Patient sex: F
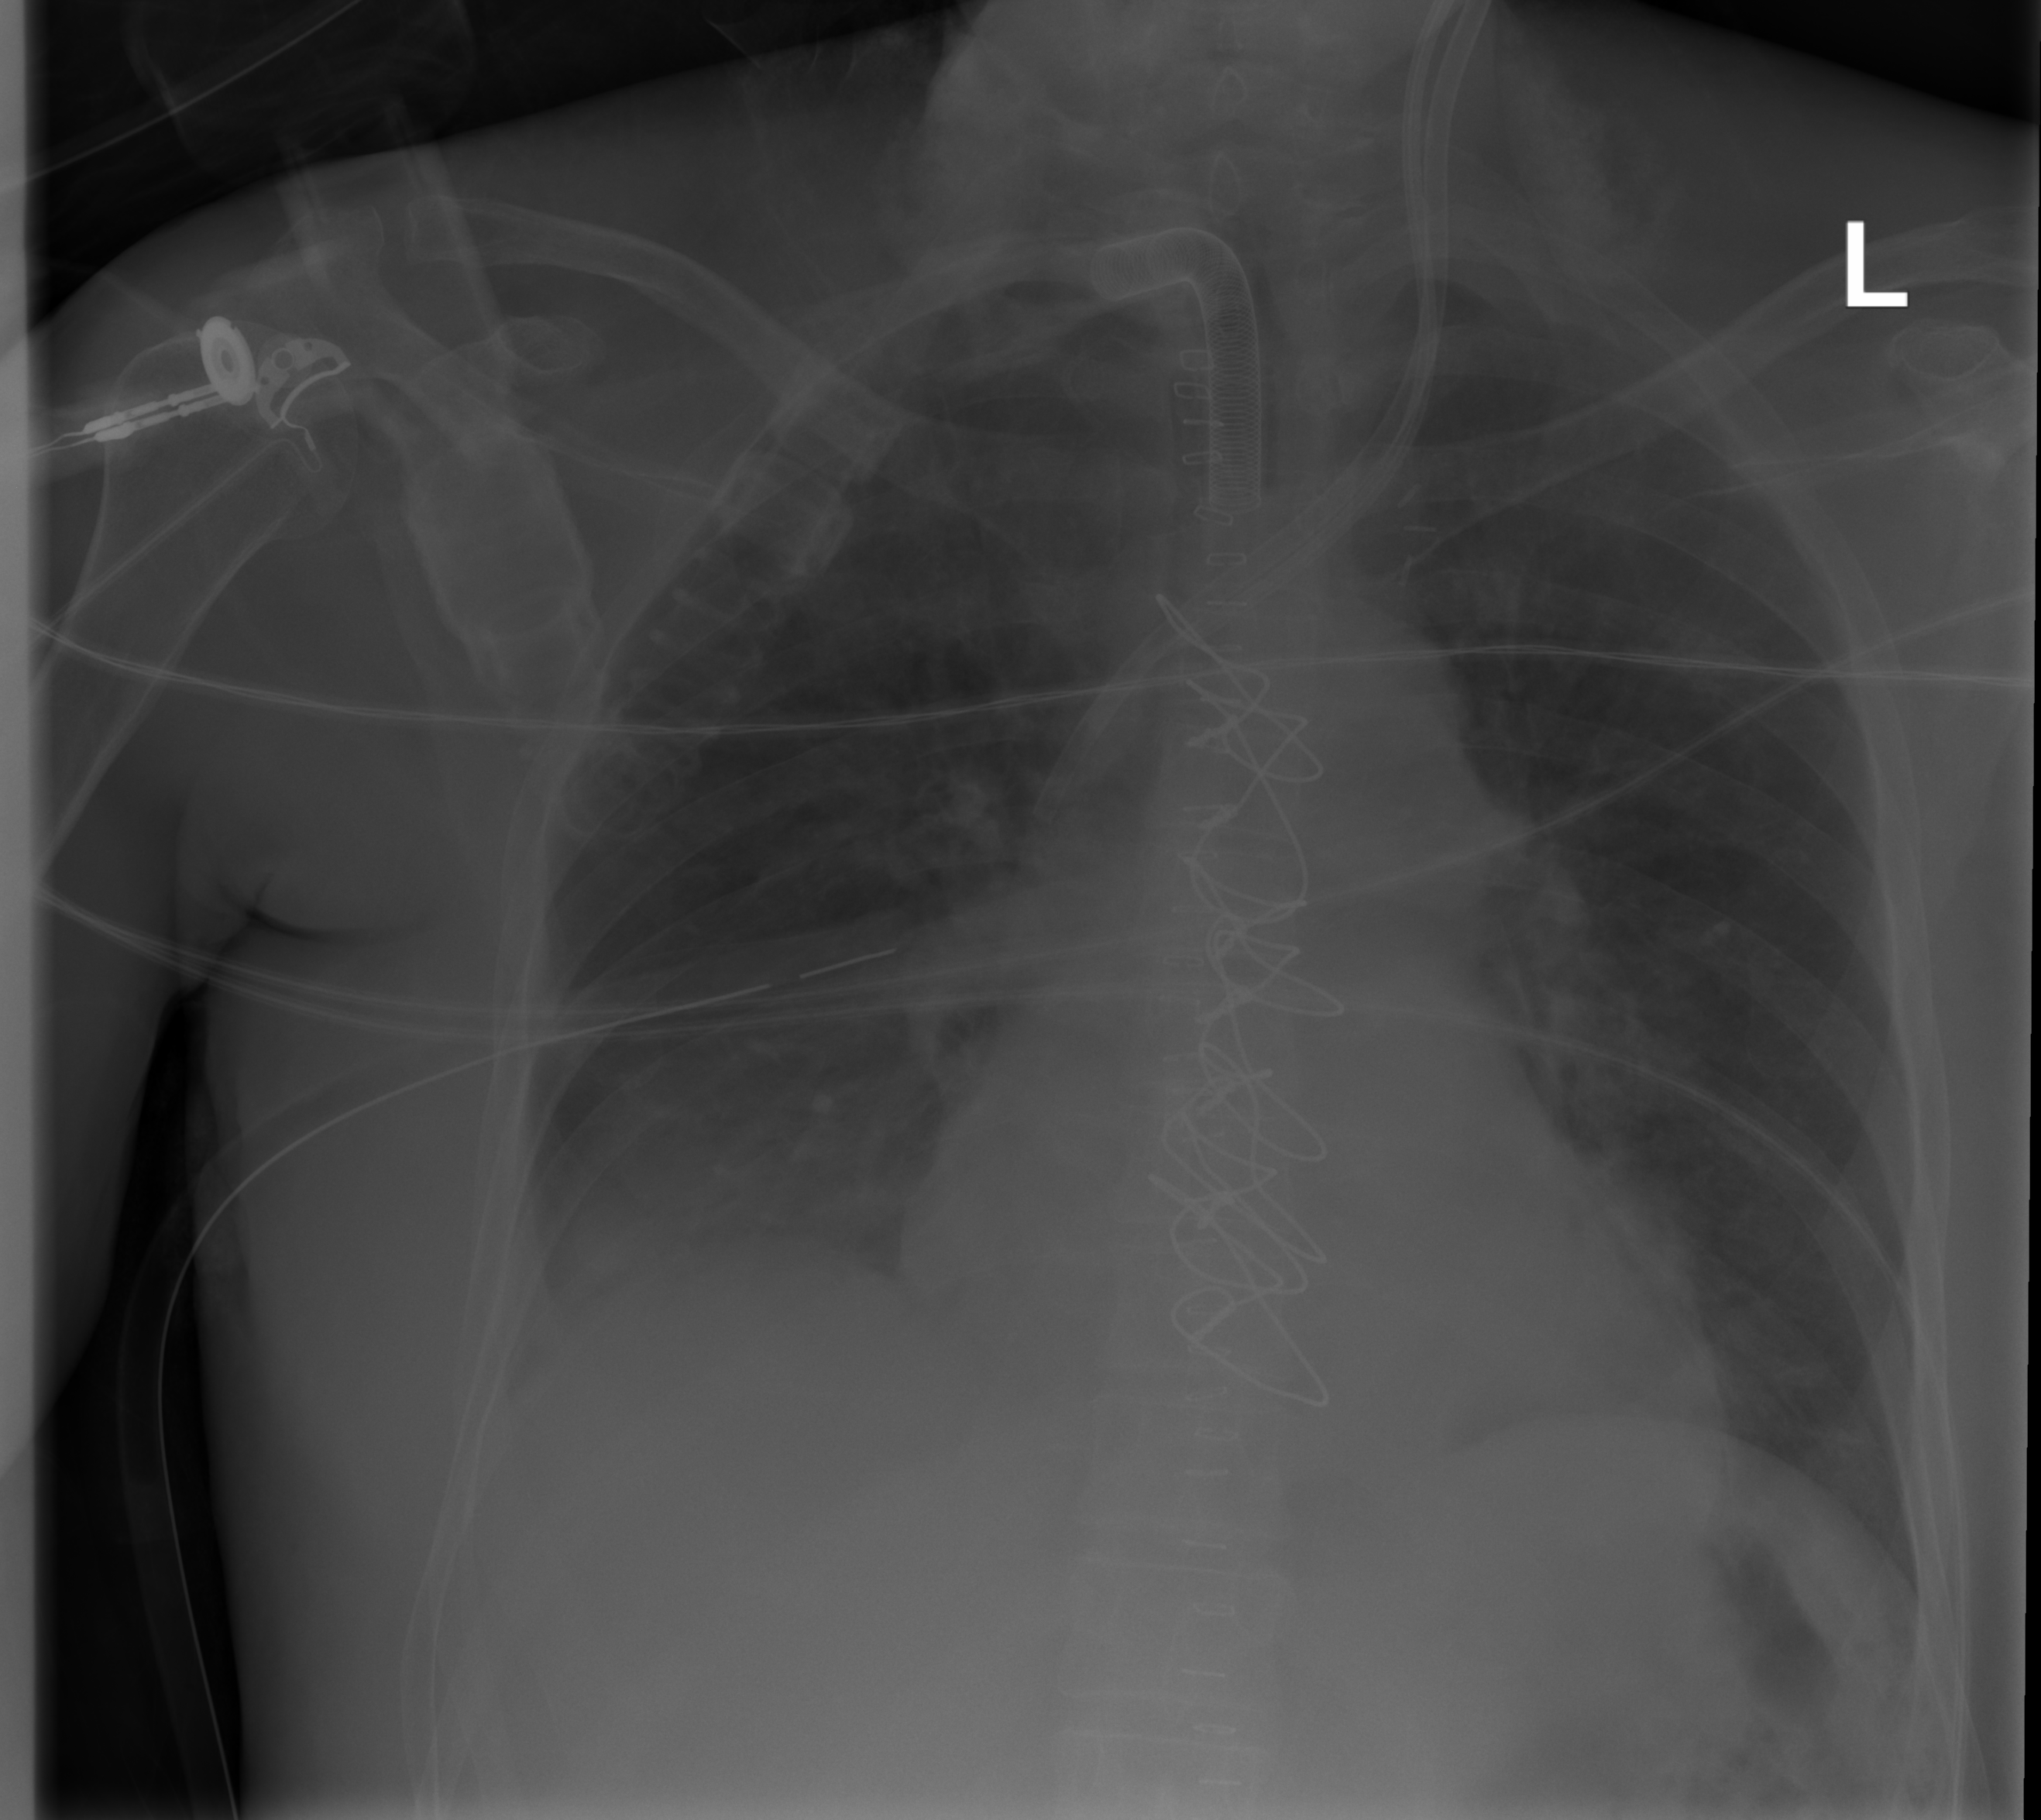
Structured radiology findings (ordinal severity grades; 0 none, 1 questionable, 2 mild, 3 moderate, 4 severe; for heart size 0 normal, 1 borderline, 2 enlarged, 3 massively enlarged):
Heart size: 1
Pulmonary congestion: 0
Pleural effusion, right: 2
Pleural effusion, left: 0
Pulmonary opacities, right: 0
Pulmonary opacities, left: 0
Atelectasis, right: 2
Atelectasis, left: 0